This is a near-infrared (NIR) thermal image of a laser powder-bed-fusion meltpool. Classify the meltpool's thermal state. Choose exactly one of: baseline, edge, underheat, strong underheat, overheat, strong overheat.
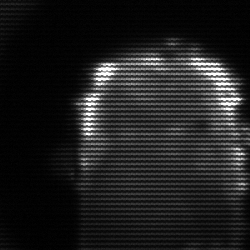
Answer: baseline